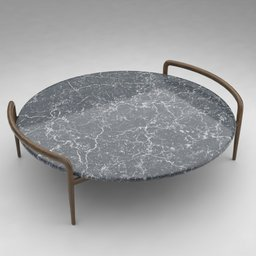
Label: furniture